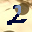
Label: 2